Question: I've been working on this single SQL statement for a couple of days now & I can't seem to get this done.
With some help from friends/family, I managed to get the statement close to completion, but there's a vital part still missing & I can't figure out how to do this exactly.
This is the code I have so far:
'''
SELECT DISTINCT
T1.Jaar,
T1.CompanyName,
CONCAT('EUR ', CONVERT(money,T1.Kost)) AS 'Hoogste Prijs'
FROM
(
SELECT
Year(OrderDate) AS 'Jaar',
CompanyName,
SUM(Freight) AS 'Kost'
FROM Orders
JOIN Shippers S ON ShipVia = S.ShipperID
GROUP BY YEAR(OrderDate), CompanyName
) T1
LEFT JOIN
(
SELECT
Year(OrderDate) AS 'Jaar',
CompanyName,
SUM(Freight) AS 'Kost'
FROM Orders
JOIN Shippers S ON ShipVia = S.ShipperID
GROUP BY YEAR(OrderDate), CompanyName
) T2 ON T1.CompanyName = T2.CompanyName
ORDER BY Jaar
'''
Which returns me the following resultset:

Now, for the part that I can't figure out:
Using the above statement, I need to expand it so that I only get the highest value for "Hoogste Prijs" for each year.
So in the end, my resultset should look like this:
'''
+------+------------------+---------------+
| Jaar | CompanyName | Hoogste Prijs |
+------+------------------+---------------+
| 1996 | Federal Shipping | EUR 4233.78 |
| 1997 | United Package | EUR 12374.04 |
| 1998 | United Package | EUR 12122.14 |
+------+------------------+---------------+
'''
From what I understand, I shouldn't be far off from the solution, but I can't seem to find it at all.
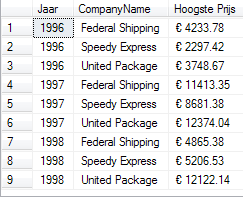
Answer: What about this:
'''
with CompanyPerYear as ( -- this is your query, I removed the self-join since both give the same results
SELECT
Year(OrderDate) AS 'Jaar',
CompanyName,
SUM(Freight) AS 'Kost'
FROM Orders
JOIN Shippers S ON ShipVia = S.ShipperID
GROUP BY YEAR(OrderDate), CompanyName
),
cte as (
SELECT
*,
rn = ROW_NUMBER() OVER(PARTITION BY Jaar ORDER BY Kost DESC)
FROM CompanyPerYear
)
SELECT
Jaar,
CompanyName,
CONCAT('EUR ', CONVERT(money,Kost)) AS 'Hoogste Prijs'
FROM cte
where rn = 1
'''